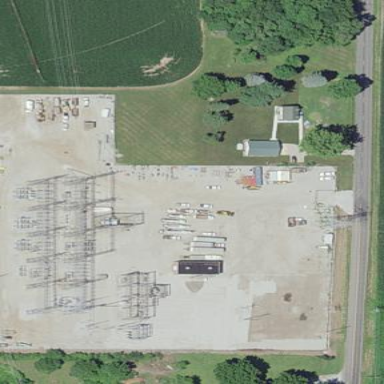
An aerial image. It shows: Outdoor power substation surrounded by fence. The substation operates at the distribution level.